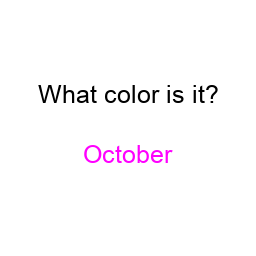
Color: magenta
Background color: white
Question text color: black